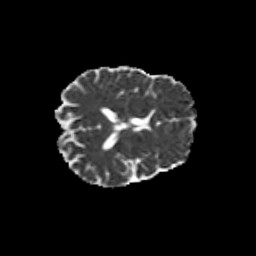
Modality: MD
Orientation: axial
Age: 52
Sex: male
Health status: healthy
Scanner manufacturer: siemens
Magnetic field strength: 3 T
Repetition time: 10.8 s
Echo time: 0.082 s